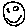
Label: smiley face